Current action and preconditions to check: trajectory_clear

Your task: For each precondition in the list above, predict whether it will hold at this action.

Consider the current scene as observed from the mobile robot's camera, and analyze the predicted future states of all dynamic agents (e.g., people, animals, vehicles, or any moving entities) within the NEXT SECOND.

IMPORTANT: Only answer "very likely" if you are absolutely certain—based on strong, clear evidence—that a dynamic agent will violate the precondition in the predicted future state. Do NOT answer "very likely" for unlikely, ambiguous, or low-probability risks.

Ask yourself for each precondition: Is there a high probability, with clear and convincing evidence, that the predicted future states of any dynamic agent will interfere with the predicted future state of the currently executing action within the NEXT SECOND, causing that precondition to fail?

Assess the risk level based on these predictions. Use "likely" or "very likely" if motions create a clear risk of interference.

Use "neutral" or "improbable" if agents are nearby but their predicted paths are clearly diverging or non-conflicting.

Failure Risk Categories: "very improbable", "improbable", "neutral", "likely", "very likely"

Answer Format: Output ONLY the probability_of_failure value from these categories: "very improbable", "improbable", "neutral", "likely", "very likely"

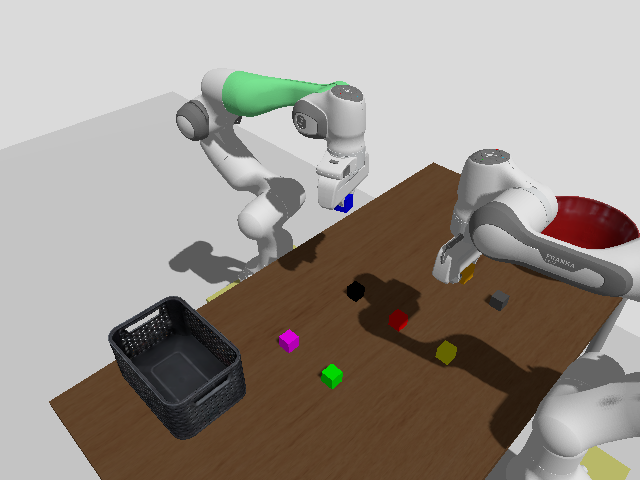

Answer: very improbable